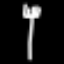
Label: fork